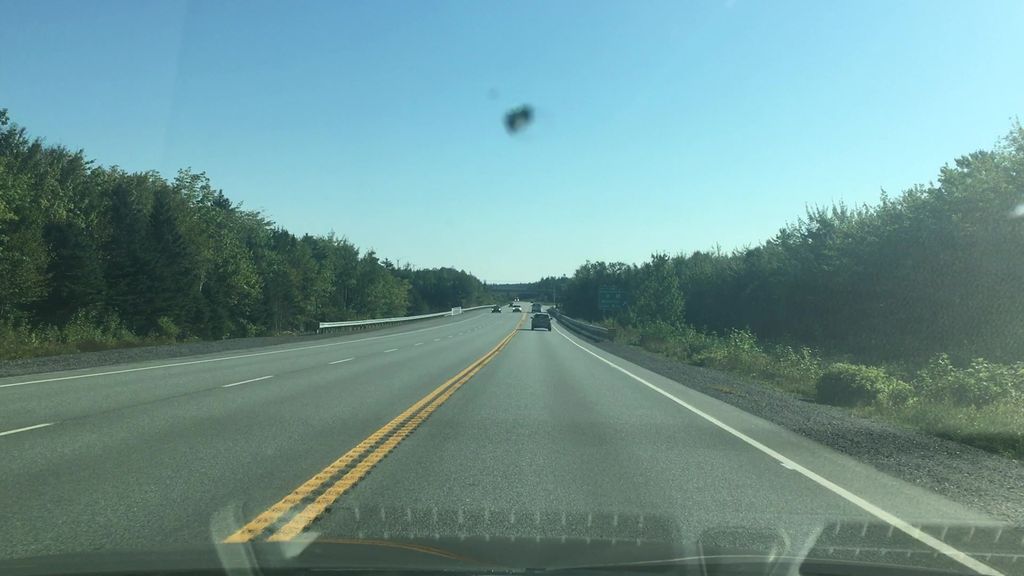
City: halifax